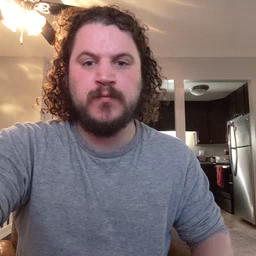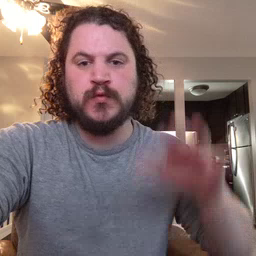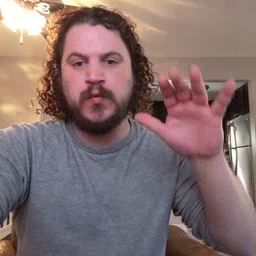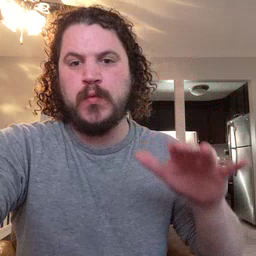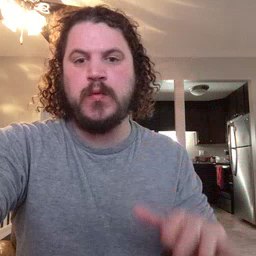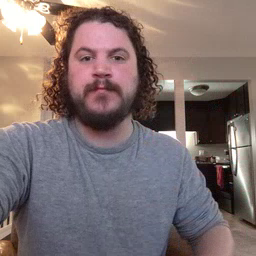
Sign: snow